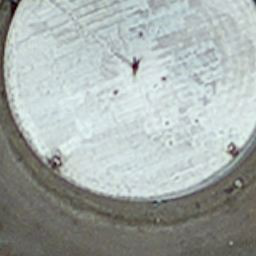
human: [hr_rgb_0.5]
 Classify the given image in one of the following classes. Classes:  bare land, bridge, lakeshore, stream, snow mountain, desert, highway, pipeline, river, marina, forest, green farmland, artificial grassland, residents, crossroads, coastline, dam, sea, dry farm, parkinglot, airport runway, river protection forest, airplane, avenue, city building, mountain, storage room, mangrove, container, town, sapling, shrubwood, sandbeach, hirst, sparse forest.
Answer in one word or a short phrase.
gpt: storage room